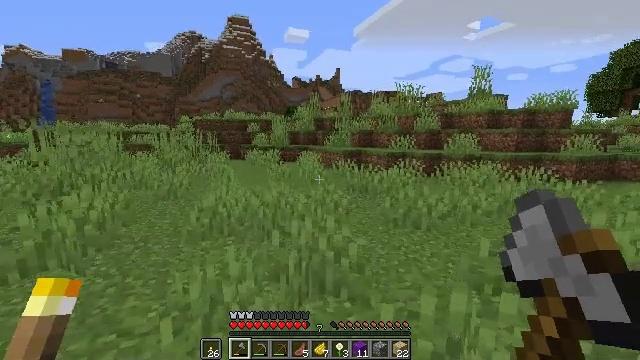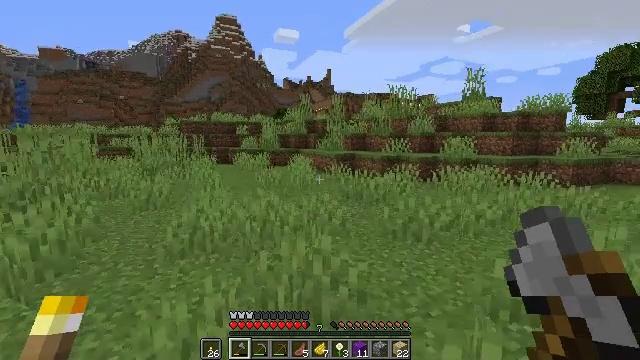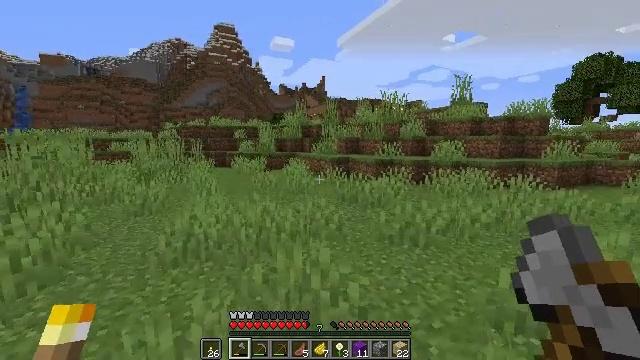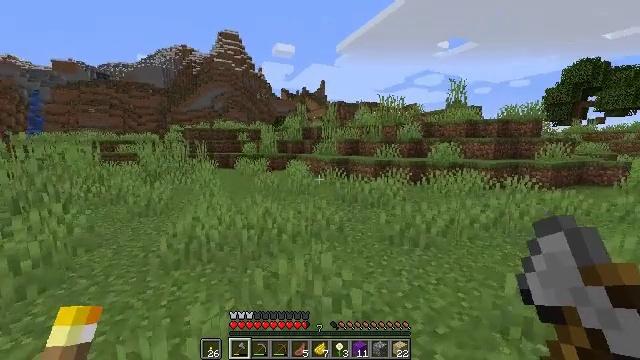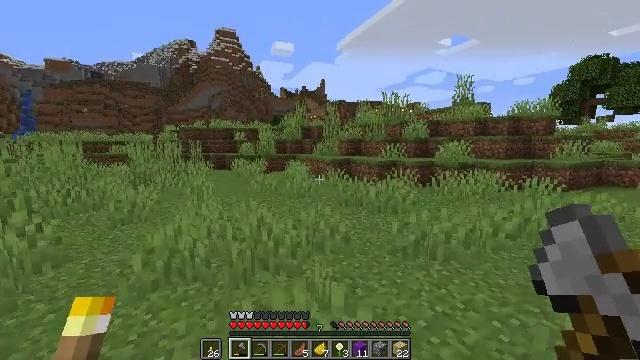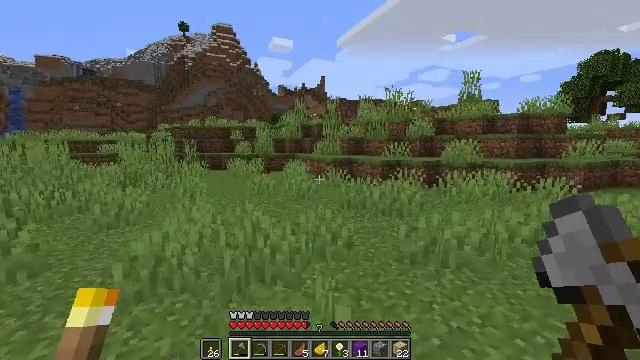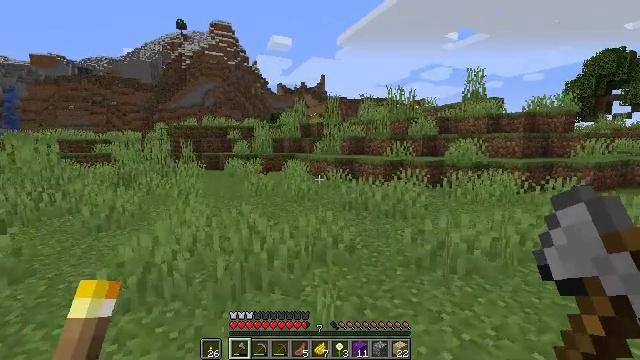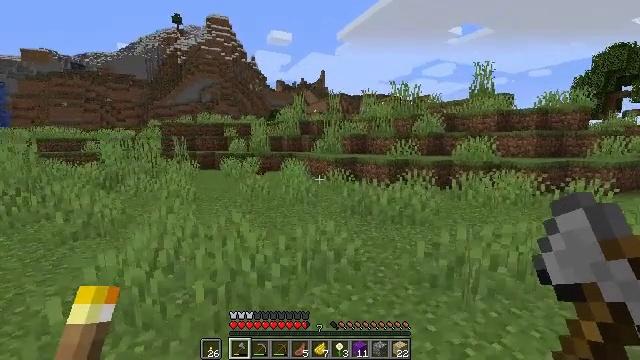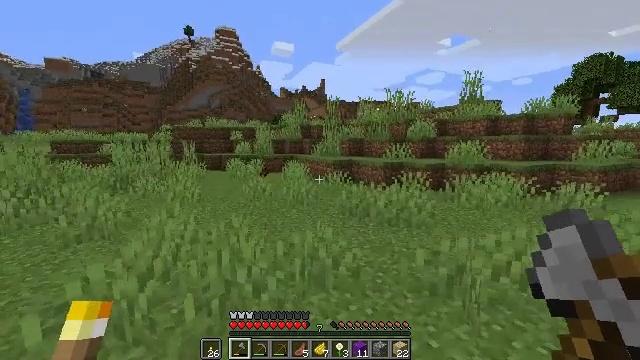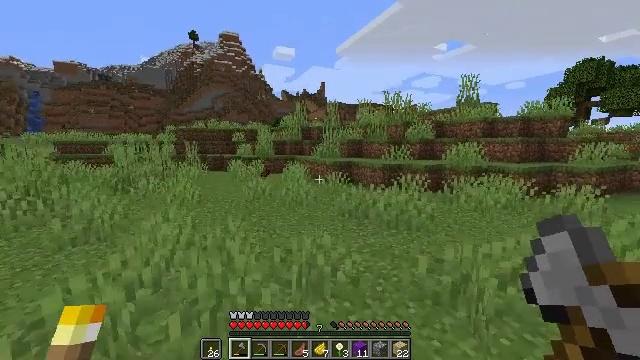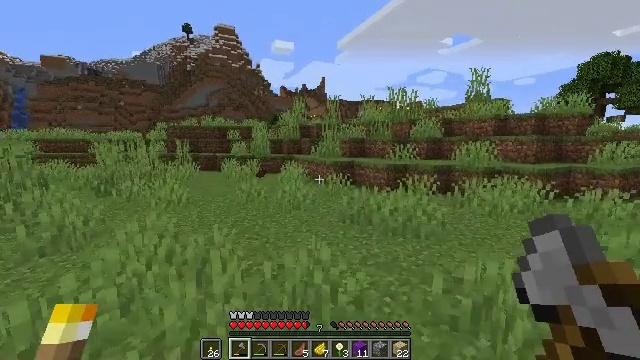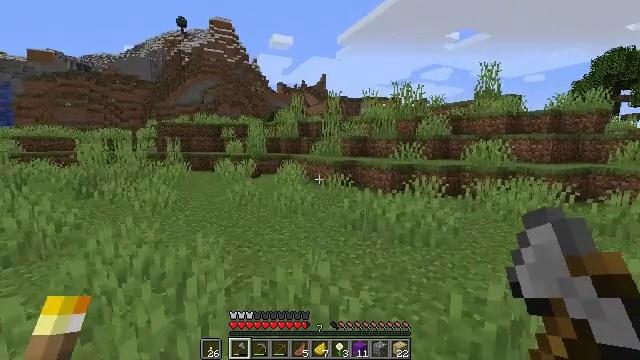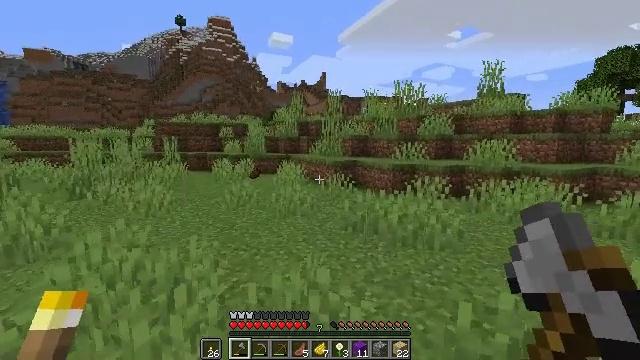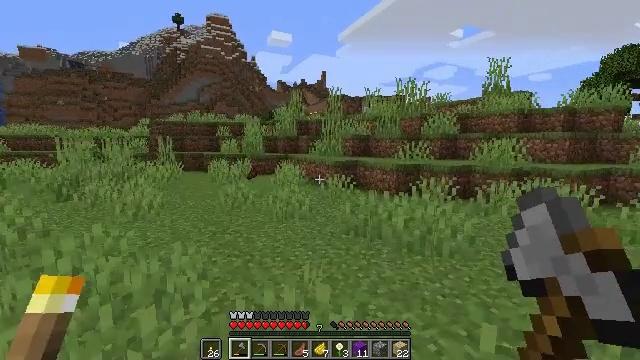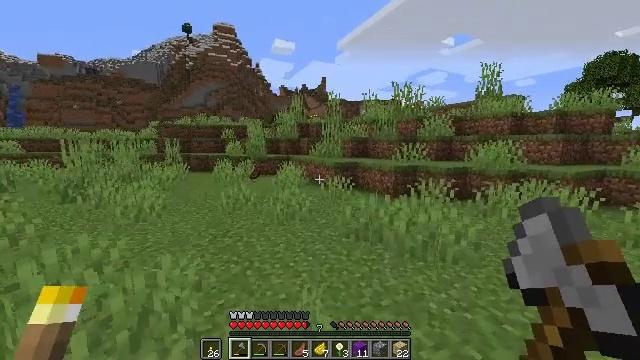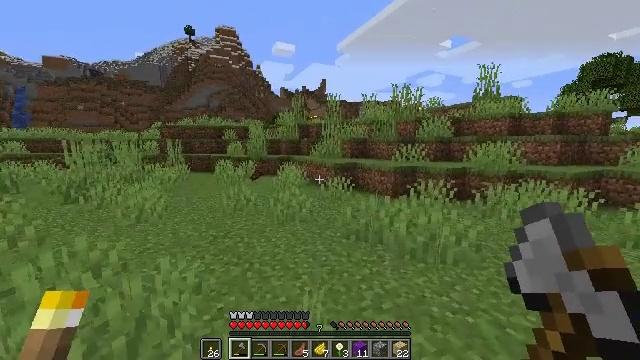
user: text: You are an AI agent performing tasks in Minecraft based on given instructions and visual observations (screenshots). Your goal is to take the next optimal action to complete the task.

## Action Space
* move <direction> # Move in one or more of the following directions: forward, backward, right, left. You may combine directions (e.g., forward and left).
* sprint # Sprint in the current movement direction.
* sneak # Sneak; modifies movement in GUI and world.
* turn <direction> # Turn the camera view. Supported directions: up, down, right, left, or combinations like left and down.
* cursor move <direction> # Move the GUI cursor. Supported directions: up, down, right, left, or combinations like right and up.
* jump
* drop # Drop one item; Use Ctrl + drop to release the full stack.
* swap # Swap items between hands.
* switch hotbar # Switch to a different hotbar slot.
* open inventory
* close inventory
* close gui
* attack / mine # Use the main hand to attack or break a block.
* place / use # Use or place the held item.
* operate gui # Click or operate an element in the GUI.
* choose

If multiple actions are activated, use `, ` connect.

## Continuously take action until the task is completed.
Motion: motion action
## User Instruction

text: Craft purple wool with dye and wool in the crafting table.
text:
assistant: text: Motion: move forward, turn right
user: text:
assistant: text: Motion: move forward, turn right
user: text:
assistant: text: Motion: move forward
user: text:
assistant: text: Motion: move forward
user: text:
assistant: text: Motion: move forward
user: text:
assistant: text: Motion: move forward
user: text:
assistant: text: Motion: move forward
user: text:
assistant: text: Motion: move forward
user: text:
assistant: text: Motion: move forward
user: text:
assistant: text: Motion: move forward
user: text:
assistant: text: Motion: move forward
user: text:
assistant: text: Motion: move forward
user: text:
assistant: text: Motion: move forward
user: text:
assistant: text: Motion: move forward
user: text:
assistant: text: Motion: move forward
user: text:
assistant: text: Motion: move forward
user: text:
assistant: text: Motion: move forward
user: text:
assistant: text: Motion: move forward
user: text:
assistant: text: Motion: move forward
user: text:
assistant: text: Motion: move forward
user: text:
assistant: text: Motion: move forward
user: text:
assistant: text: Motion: move forward
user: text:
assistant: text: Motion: move forward, turn right and up
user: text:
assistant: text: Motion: move forward, turn right and down
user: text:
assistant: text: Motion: move forward, turn down
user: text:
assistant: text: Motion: move forward
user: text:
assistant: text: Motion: move forward
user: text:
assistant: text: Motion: move forward
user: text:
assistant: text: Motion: move forward
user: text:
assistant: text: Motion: move forward, turn left